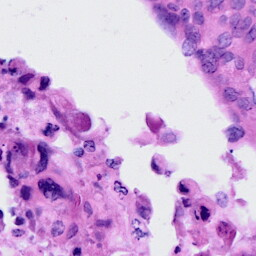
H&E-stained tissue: Cervix